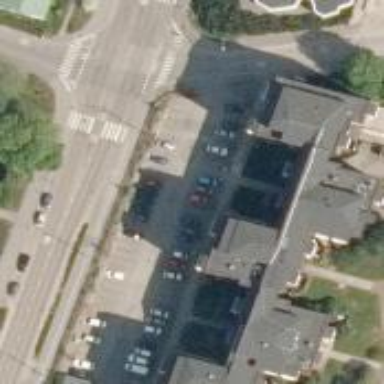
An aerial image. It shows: Image showing building with apartments.